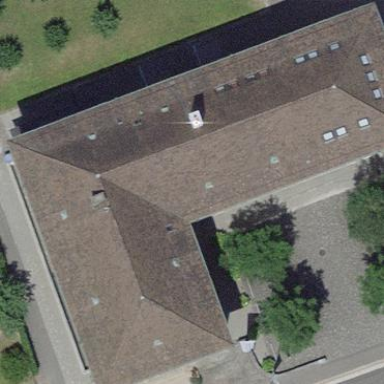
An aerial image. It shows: Office building.